Question: How can I calculate the thickness of each stroke in the attached image?

I did a segmentation for all the nerves in the image and I labelled each object in the image. What I want is to know how to calculate the thickness of each nerve? Also, how can I highlight a specific part of the nerve if there is an inflation in any nerve?
Your help in this regard is highly appreciated.
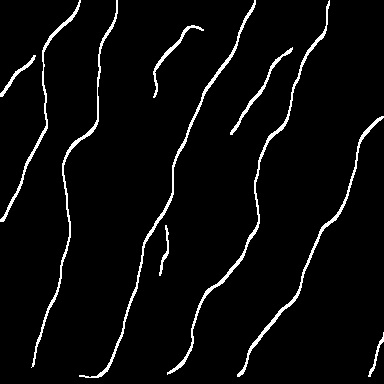
Answer: I would like to point you to the following post: <URL> . Essentially, there is a single stroke in an image and the objective is to determine the average thickness of this stroke. We simply have to reapply this algorithm for each stroke that exists in your image.
The basic algorithm is the following (and very ingenious):
1. For a stroke in your image, apply a distance transform to your image where the image is transformed so that all background pixels become white and the object pixels become black. Hence, we are applying the distance transform on the inverse of the image. The distance transform finds the distance between a point in your image to the closest non-zero pixel. As such, by applying the distance transform to the inverse, for each stroke point, this will determine the distance from that particular point to the closest boundary point on the stroke. The reason why we need the distance transform in this aspect will be made clear in the next step.
2. The points on the stroke that share the greatest distance in the distance transform define the middle of the stroke. You can think of this as the half-way point in between the stroke. Collect all of those distance values within some tolerance of this greatest distance due to floating point arithmetic.
3. Find the average or median of all of these said distances and this determines the width of half the stroke.... so if you want the full thickness, simply multiply the result by 2.
Before I continue, I'm going to assume you have access to the Image Processing Toolbox, as the distance transform is implemented in the <URL>.
I had to convert your image to binary as you uploaded the image in RGB format for some reason, so I made it into a single channel binary image. As such, your code could look something like this:
'''
%// Read the image from StackOverflow and convert to binary
im = im2bw(imread('http://i.stack.imgur.com/DggWW.jpg'));
%// Find all unique contours and assign them a unique ID. Also determine how many there are
[lbl,N] = bwlabel(im);
%// Initialize an array that determines the thickness of each stroke
thickness = zeros(N,1);
%// Tolerance to collect distances
tol = 1;
%// For each stroke...
for idx = 1 : N
%// Step #1
cntr = lbl == idx; %// Get a mask that segments out that stroke only
d = bwdist(~cntr); %// Find distance transform on inverse
%// Step #2
max_dist = max(d(:)); %// Get the maximum distance from stroke to edge
dists = d(abs(d - max_dist) <= tol); %// Collect those distances within a tolerance
%// Step #3
thickness(idx) = 2*mean(dists); %// Find the average width and multiply by 2 for full width
end
'''
'thickness' is an array of elements where it tells you the width or thickness of each stroke in your image. Each element 'i' tells you the thickness of the contour specified by label 'i' from the 'bwlabel' result. Therefore, for each element 'i' in 'thickness', this records the thickness for the stroke delineated at:
'''
cntr = lbl == i;
'''
With your image, I get the following result:
'''
thickness =
3.3555
3.2494
3.1545
3.1773
3.3282
3.2607
3.2710
3.2772
3.2948
3.1607
'''
As for determining whether or not nerves are inflamed, you would need to know what the ground truth thickness is for each stroke and determine if there is an increase. I don't have such information, so I'm going to leave that to you as an exercise. We've calculated the thickness of each stroke so from there, write some code that detects an increase and act accordingly.
---
As an additional bonus, let's make a new output image where we find the centroid of each stroke, place that stroke in this output image and print out its thickness at the centroid of the stroke. Something like this:
'''
imshow(im); hold on;
for idx = 1 : N
[y,x]= find(lbl == idx);
cen = mean([x y]);
text(cen(1), cen(2), ['T = ' num2str(thickness(idx))], 'color', 'red');
end
'''
We get: